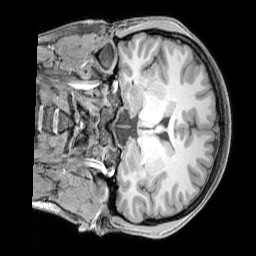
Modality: T1w
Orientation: coronal
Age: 19
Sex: female
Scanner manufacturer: siemens
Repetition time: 2.3 s
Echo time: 0.00226 s